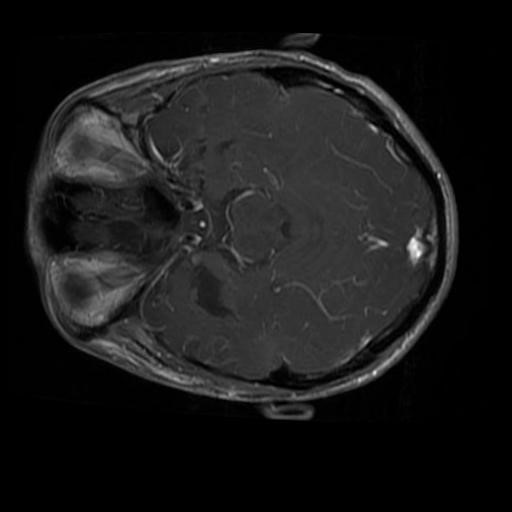
Label: brain_glioma